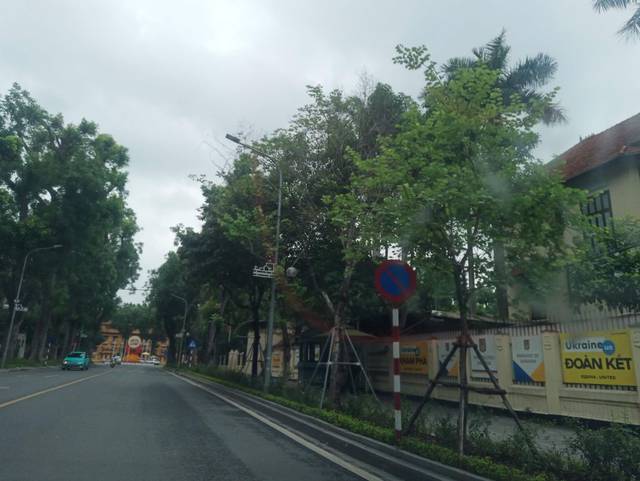
Region: Vietnam
Coordinates: 21.034, 105.837